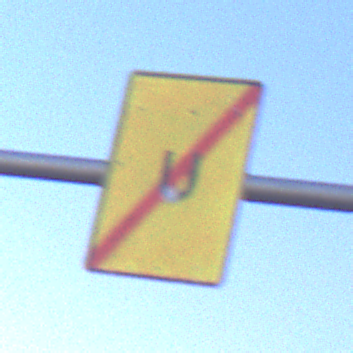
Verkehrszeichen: EndeUmleitung
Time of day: SunriseSunset
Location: Outdoor (Nature)
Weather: Clear
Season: NotSpecified
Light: Natural